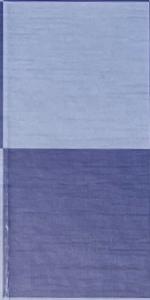
Label: Empty